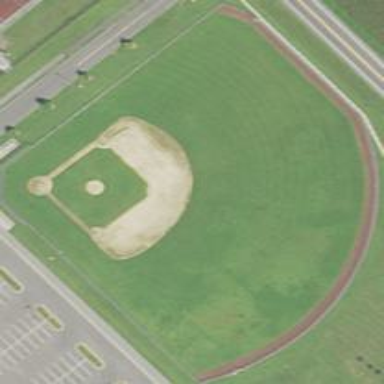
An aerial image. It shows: Baseball pitch for leisure land activities.